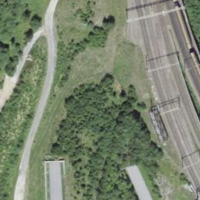
EUNIS habitat code: 55
Species observed at this site:
Parnassius apollo